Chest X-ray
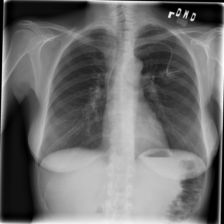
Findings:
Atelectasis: negative
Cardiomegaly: negative
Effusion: negative
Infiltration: negative
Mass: negative
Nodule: negative
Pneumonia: negative
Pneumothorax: negative
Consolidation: negative
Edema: negative
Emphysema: negative
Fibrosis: negative
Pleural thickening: negative
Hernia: negative